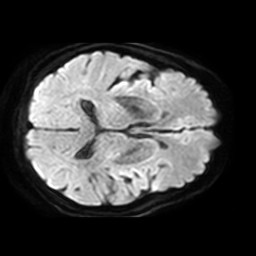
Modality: TRACE
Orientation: axial
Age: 80
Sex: female
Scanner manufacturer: philips
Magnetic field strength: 3 T
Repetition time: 3.742 s
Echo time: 0.05978 s